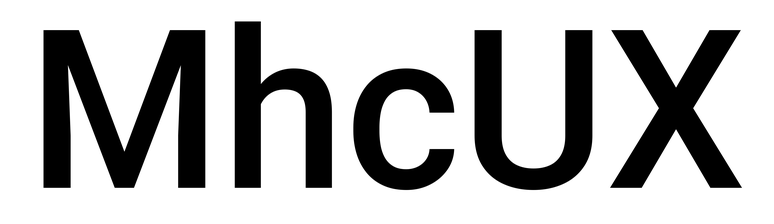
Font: Roboto_Medium